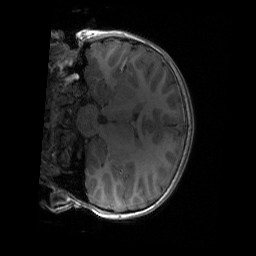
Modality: T1w
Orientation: coronal
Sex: male
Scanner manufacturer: siemens
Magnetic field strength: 3 T
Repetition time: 1.9 s
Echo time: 0.00243 s